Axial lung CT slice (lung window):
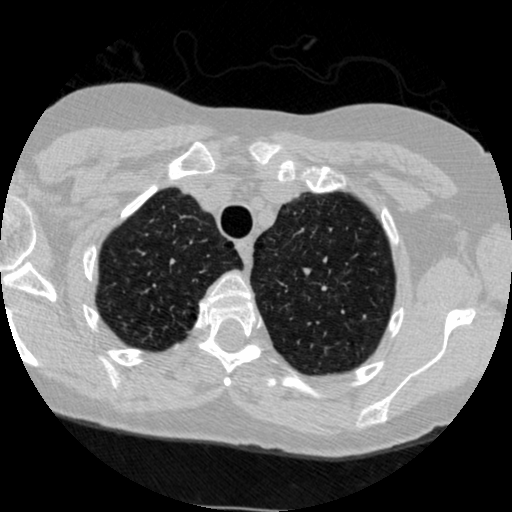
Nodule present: no